Interaction volume radius: 10 \u00c5
Interaction volume height: 15 \u00c5
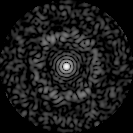
Disorder parameter: 0.8312